Question: I've been trying to wrap text for long labels in my code. I tried the textwrap method suggested earlier <URL>' for the formatting otherwise.
So the question is - is there a way to wrap the really long y labels to newlines easily?
Here is some sample code that I'd like a fix for:
'''
import numpy as np
import matplotlib.pyplot as plt
labels=('Really really really really really really long label 1', 'Really really really really really really long label 2', 'Really really really really really really long label 3')
values=(30,50,40)
fig = plt.figure()
ax=fig.add_subplot(111)
plt.ylim((0,40))
for i in np.arange(3):
plt.barh(15*i, values[i])
plt.yticks(15*np.arange(3))
plt.setp(ax.set_yticklabels(labels))
plt.tight_layout()
plt.show()
'''
This plots something like this

I'd like the labels to go to newlines after a fixed width. Any ideas?
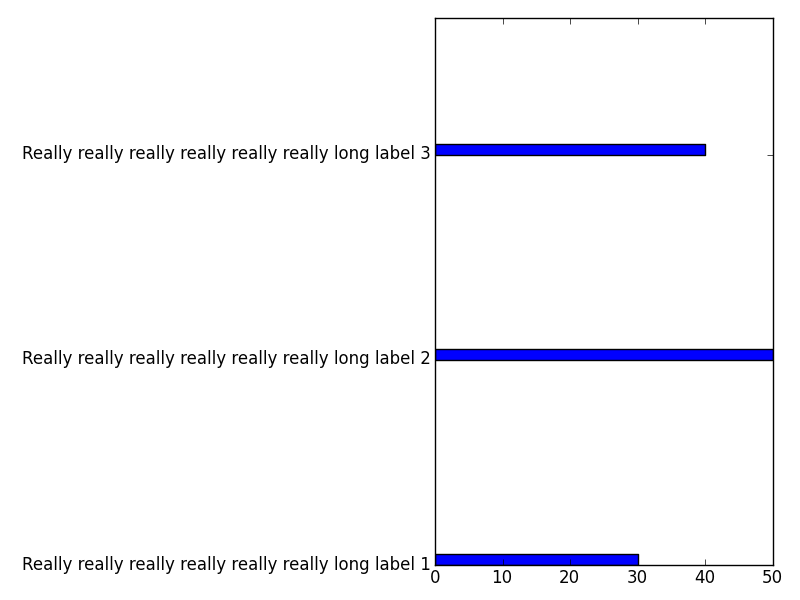
Answer: I have tried using 'textwrap' on the labels and it works for me.
'''
from textwrap import wrap
labels=['Really really really really really really long label 1',
'Really really really really really really long label 2',
'Really really really really really really long label 3']
labels = [ '
'.join(wrap(l, 20)) for l in labels ]
'''
Inserting this in your code gives us: